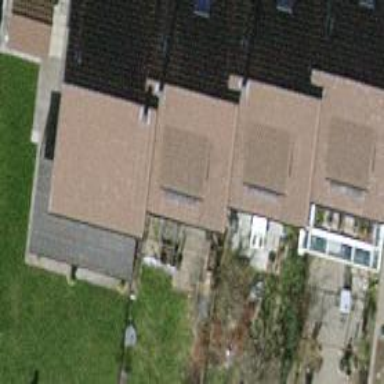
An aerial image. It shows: Terrace building with gabled roof.